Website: lowes
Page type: payment
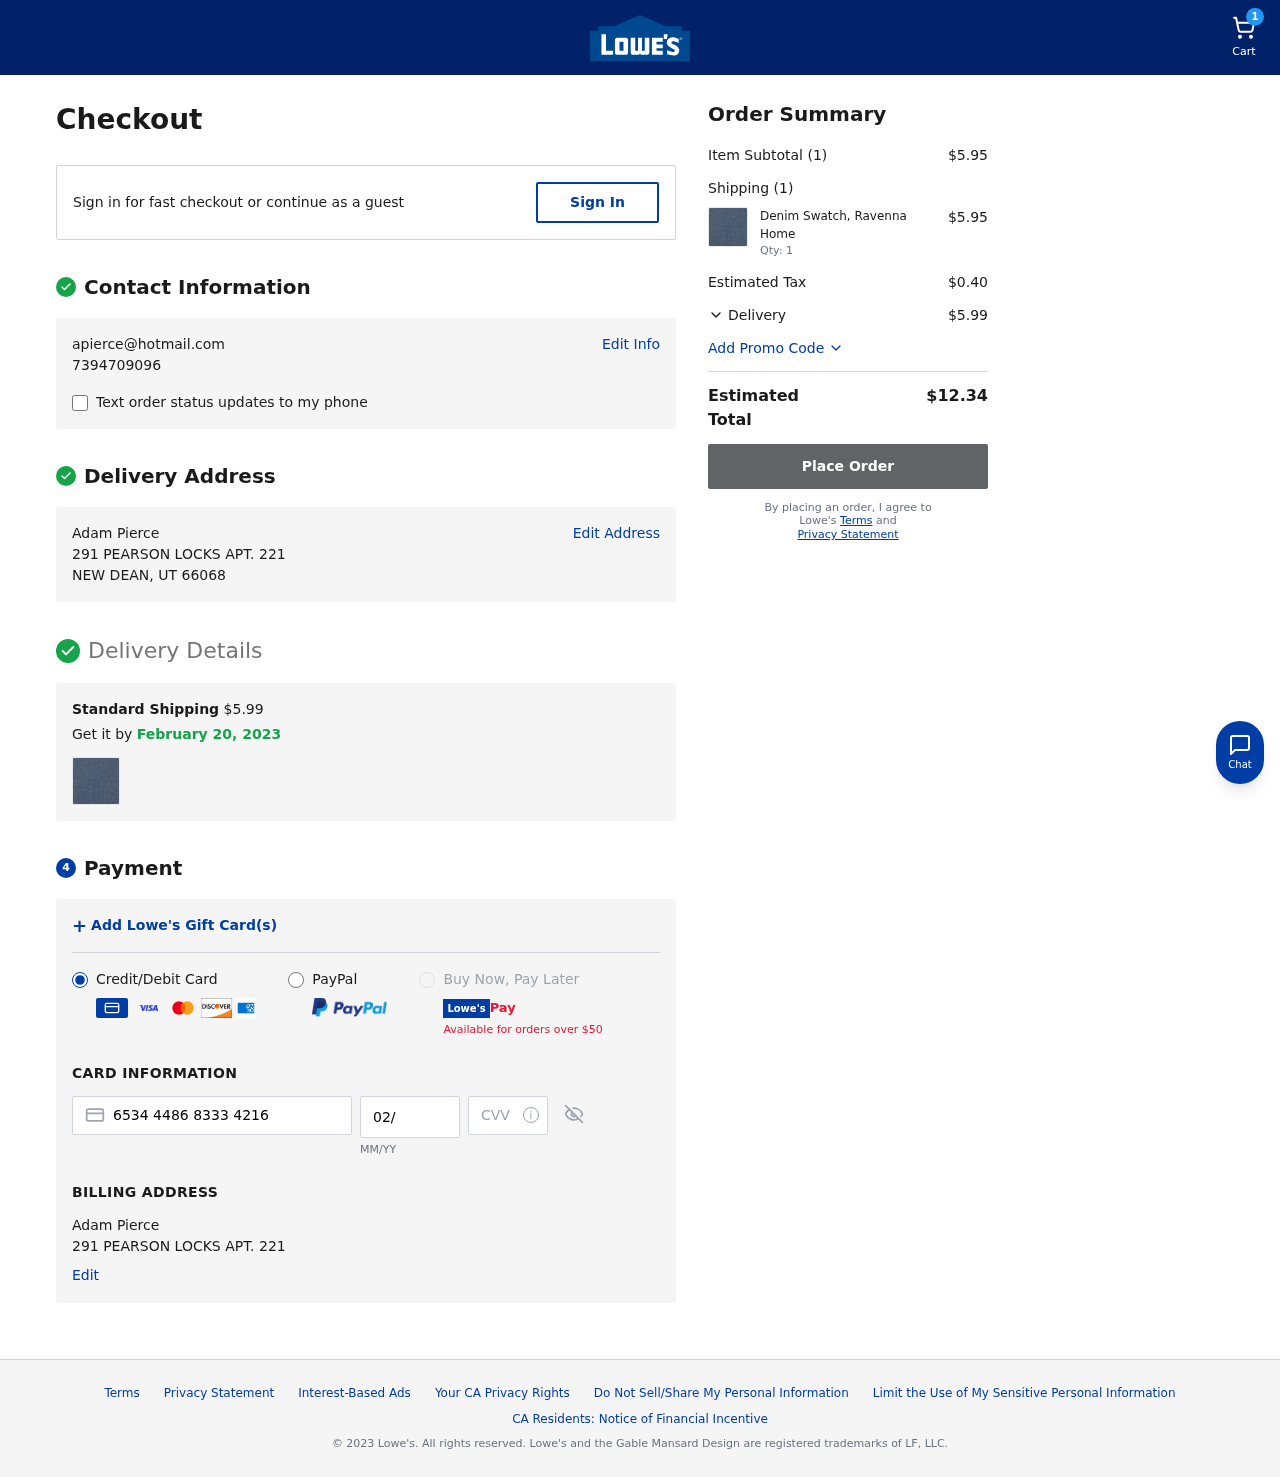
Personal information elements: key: PII_CARD_CVV
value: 631
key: PII_CARD_EXPIRY
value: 02/27
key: PII_CARD_NUMBER
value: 6534 4486 8333 4216
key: PII_EMAIL
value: apierce@hotmail.com
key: PII_FULLNAME
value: Adam Pierce
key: PII_FULLNAME2
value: Adam Pierce
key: PII_PHONE
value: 7394709096
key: PII_STREET
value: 291 PEARSON LOCKS APT. 221
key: PII_STREET2
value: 291 PEARSON LOCKS APT. 221
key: PII_CITY_STATE_ZIP
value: NEW DEAN, UT 66068
Product elements: key: PRODUCT1_NAME
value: Denim Swatch, Ravenna Home
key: PRODUCT1_PRICE
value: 5.95
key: PRODUCT1_QUANTITY
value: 1
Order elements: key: ORDER_NUM_ITEMS
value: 1
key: ORDER_SHIPPING_COST
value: $5.99
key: ORDER_DELIVERY_DATE
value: February 20, 2023
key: ORDER_SUBTOTAL
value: $5.95
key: ORDER_NUM_ITEMS2
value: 1
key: ORDER_TAX
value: $0.40
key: ORDER_SHIPPING_COST2
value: $5.99
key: ORDER_TOTAL
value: $12.34